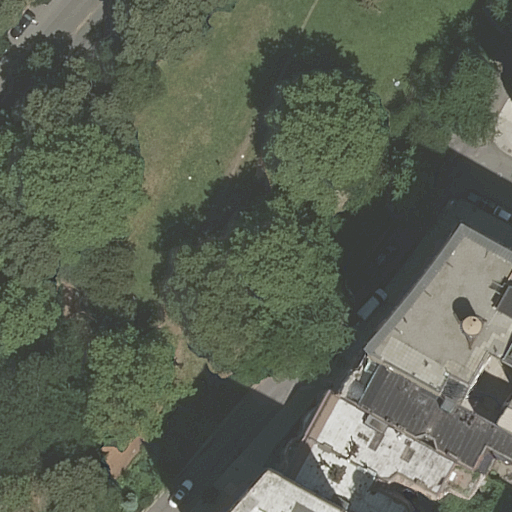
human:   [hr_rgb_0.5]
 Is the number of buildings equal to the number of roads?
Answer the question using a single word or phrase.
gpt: no

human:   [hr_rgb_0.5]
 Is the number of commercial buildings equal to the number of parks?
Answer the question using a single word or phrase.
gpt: no

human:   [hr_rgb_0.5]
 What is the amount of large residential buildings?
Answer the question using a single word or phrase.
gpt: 1

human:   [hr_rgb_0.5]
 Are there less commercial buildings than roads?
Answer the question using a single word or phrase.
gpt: yes

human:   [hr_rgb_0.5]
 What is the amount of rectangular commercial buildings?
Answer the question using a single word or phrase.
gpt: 0

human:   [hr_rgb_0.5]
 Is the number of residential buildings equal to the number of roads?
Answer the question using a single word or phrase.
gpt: no

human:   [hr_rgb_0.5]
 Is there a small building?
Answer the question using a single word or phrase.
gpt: yes

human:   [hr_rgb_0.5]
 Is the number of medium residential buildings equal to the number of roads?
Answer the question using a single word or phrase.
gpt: no

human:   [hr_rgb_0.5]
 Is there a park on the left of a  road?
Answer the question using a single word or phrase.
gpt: no

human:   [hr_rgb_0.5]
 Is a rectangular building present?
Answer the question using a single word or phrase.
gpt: yes

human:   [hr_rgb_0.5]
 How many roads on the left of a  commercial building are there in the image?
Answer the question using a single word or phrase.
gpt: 0

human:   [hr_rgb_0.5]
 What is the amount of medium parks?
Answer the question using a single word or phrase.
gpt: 0

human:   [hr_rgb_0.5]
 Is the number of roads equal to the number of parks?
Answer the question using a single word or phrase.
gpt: no

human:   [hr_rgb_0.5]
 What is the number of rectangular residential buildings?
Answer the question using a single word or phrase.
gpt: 3

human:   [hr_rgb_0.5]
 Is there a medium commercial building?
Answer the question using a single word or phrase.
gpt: no

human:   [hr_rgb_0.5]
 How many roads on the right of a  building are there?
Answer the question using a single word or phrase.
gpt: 1

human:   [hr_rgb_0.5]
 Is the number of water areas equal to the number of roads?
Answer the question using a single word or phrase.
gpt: no

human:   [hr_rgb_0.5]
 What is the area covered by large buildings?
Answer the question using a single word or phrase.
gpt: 679m2

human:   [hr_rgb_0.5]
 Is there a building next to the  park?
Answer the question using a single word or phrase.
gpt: yes

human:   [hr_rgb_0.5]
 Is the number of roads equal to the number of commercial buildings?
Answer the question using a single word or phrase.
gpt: no

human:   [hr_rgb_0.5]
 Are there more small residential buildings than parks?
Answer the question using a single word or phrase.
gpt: yes

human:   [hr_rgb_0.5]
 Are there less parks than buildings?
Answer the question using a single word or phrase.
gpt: yes

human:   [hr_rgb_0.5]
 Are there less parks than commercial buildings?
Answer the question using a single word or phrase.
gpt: no

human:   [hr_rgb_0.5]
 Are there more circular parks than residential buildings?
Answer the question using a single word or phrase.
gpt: no

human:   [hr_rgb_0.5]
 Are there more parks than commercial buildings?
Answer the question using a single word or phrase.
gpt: yes

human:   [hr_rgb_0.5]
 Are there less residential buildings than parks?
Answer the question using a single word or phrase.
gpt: no

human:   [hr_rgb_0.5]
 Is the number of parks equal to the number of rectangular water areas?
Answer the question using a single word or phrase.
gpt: no

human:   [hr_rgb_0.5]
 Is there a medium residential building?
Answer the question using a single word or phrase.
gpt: yes

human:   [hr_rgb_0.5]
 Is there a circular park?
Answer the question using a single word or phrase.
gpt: no

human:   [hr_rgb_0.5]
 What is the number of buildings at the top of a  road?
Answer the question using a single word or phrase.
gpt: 0

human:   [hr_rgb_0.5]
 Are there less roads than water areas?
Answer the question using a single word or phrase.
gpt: no

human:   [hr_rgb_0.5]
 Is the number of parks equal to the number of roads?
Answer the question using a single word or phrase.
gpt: no

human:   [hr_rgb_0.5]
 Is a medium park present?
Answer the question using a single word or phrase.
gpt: no

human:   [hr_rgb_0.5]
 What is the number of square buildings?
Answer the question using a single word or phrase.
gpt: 0

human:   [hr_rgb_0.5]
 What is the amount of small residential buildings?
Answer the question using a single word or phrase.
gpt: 2

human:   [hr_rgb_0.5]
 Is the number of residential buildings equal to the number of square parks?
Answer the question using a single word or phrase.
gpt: no